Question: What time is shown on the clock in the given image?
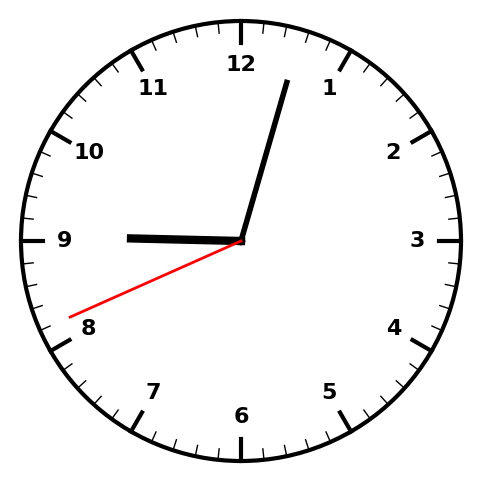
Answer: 09:02:41